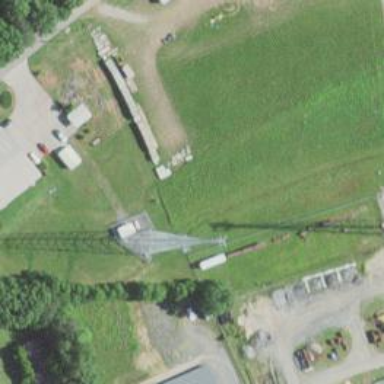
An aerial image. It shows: Communication mast tower.